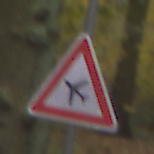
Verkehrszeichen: FlugbetriebRechts
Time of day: MorningAfternoon
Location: Outdoor (Nature)
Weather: Overcast
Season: Autumn
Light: Natural